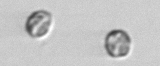
Label: Thalassiosira_sp_aff_mala